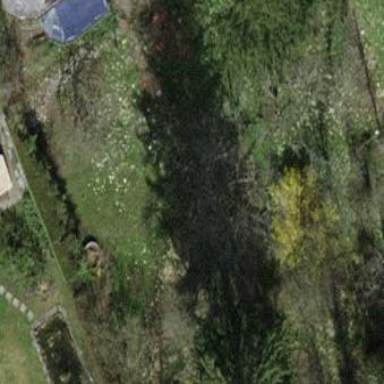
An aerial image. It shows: Garden enclosed by fence.